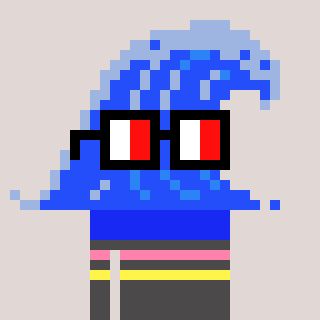
a pixel art character with square glasses with black frames and red eyes, a wave-shaped head and a grayscale-colored body on a warm background